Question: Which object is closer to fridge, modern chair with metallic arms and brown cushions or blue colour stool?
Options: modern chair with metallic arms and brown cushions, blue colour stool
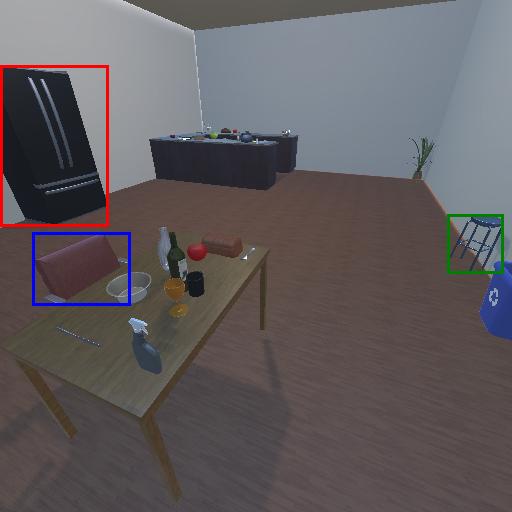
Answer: modern chair with metallic arms and brown cushions